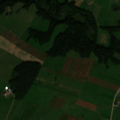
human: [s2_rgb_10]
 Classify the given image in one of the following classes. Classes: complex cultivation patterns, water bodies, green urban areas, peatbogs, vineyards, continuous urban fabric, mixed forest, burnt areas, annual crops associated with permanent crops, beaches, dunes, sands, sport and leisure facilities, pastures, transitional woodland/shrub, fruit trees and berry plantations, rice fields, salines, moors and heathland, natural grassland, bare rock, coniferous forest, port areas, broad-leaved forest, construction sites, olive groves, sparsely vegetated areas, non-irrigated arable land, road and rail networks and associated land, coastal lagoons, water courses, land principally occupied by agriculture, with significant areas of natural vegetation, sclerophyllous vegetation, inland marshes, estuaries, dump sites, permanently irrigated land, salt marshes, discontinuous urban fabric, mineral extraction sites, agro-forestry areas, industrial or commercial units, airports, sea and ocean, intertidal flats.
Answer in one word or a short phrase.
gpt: discontinuous urban fabric, non-irrigated arable land, complex cultivation patterns, land principally occupied by agriculture, with significant areas of natural vegetation